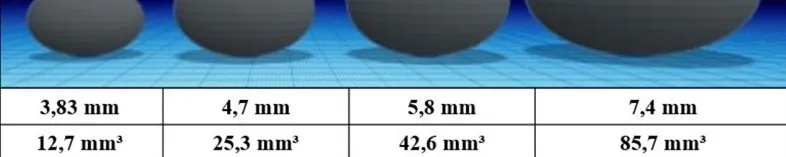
Illustration of volumetric increase relative to serial mammograms. First line: The largest diameter of the density on mammography (mm) Second line: The volumetric measurement of the density (mm3).
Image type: radiology (x_ray)